Question:
How do I get rid of that undesired white border on the right of the page?
The website basically dynamically resizes images on a grid, here's a video: <URL>
CSS:
'''
body {
height: 100%;
width: 100%;
margin: 0;
}
grid {
height: 100%;
width: 100%;
}
.gridImage {
vertical-align: bottom;
margin-left: 0px;
margin-right: 0px;
margin-top: 0px;
margin-bottom: 0px;
}
'''
JS:
'''
function resize() {
console.log($(window).width());
var newBody = "";
for (var i = 0; i <= 100; i++) {
newBody += '<img class="gridImage" src="Images/image2.jpg" width="' + $(window).width() / Math.floor(($(window).width() / 100)) + 'px" height="' + $(window).width() / Math.floor(($(window).width() / 100)) + 'px">';
}
document.getElementById("grid").innerHTML = newBody;
}
'''
If my margins are zero, why is this showing up? Anything I'm missing? Thanks.
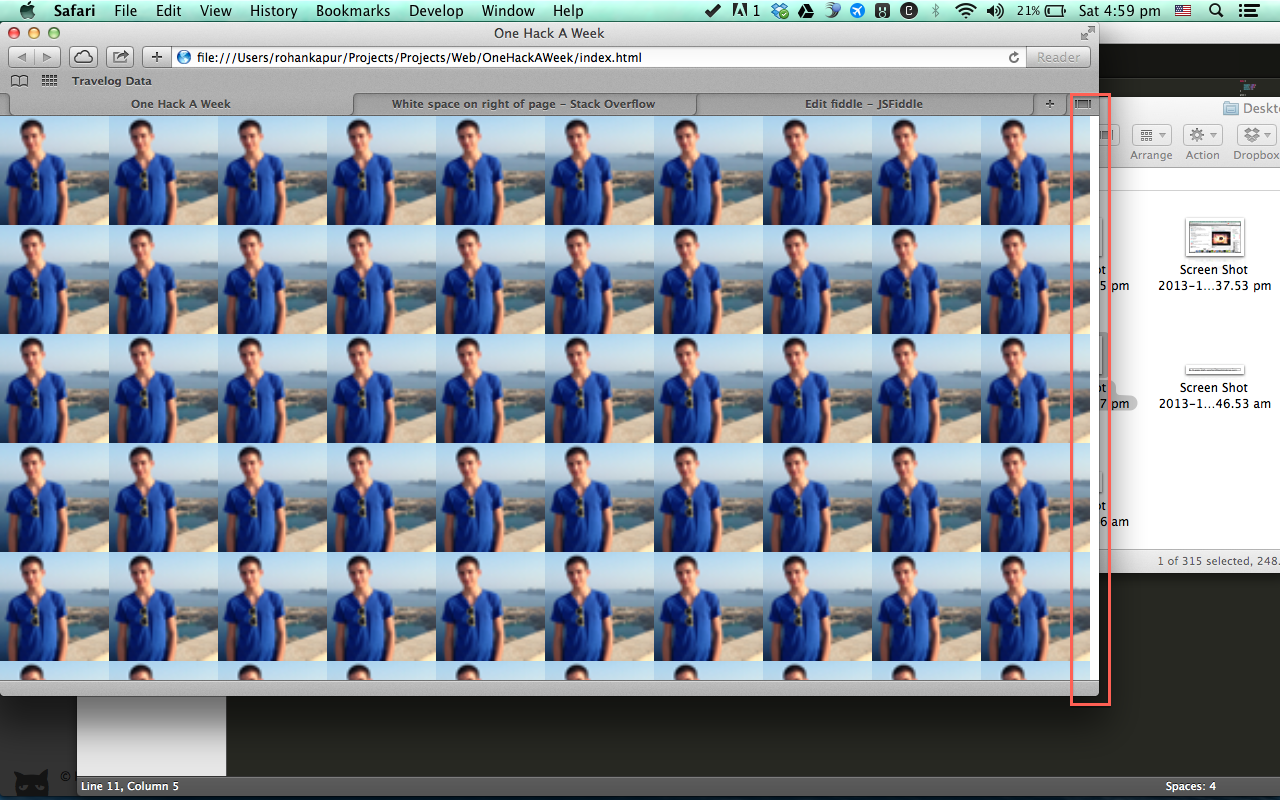
Answer: Ridcully has covered what the problem is, but here's a solution.
First you would need to calculate the desired width of each image. This is simply your current equation wrapped in 'Math.ceil()'.
'''
var windowWidth = $(window).width() // A slight performance improvement, plus cleaner code
var maxImageWidth = <your value here>
var unroundedImageWidth = windowWidth / Math.floor(windowWidth / maxImageWidth)
var roundedImageWidth = Math.ceil(unroundedImageWidth)
'''
Unless your images fit perfectly, this will make each row slightly wider than the window, causing the final image on each line to wrap to the next. To prevent this, you need to set the gridContainer's width to that of each row.
'''
$('.gridContainer').width(windowWidth * roundedImageWidth / unroundedImageWidth)
'''
Everything should look good, except for one thing: the horizontal scrollbar. This is easily fixed, however. Add this to your CSS:
'''
.gridContainer {
overflow-x: hidden;
}
'''
This will hide both the scrollbar and the final few pixels on each line. Perfect! Well, not quite.
The problem with this method is that one image per row takes the hit (loses pixels) for all of the others. If you have small images and a lot of images per row, you could end up losing a significant portion of your final column.
To avoid this, you can round your image widths upwards and distribute the overflow amongst all images in the row. This is a little more complicated than the previous method, but it does give a better result.
There are three more numbers you need to calculate.
'''
var imagesPerRow = windowWidth / unroundedImageWidth
var numOfRows = Math.ceil($('.gridContainer img').length / imagesPerRow)
var spillage = windowWidth / roundedImageWidth - windowWidth // Pixels we have to lose
'''
Now it's just a matter of distributing the spillage.
'''
var i = 0 // Loop counter
while (spillage !== 0) {
// Set the width of all images in column i to the width of that column - 1
$('.gridContainer img:nth-child(' + imagesPerRow + 'n-' + (i+1) + ')')
.width($('.gridContainer img:nth-child(' + (i+1) + ')').width() - 1)
spillage--
i++
}
'''
There should no longer be more than a single pixel difference between the widths of the images.